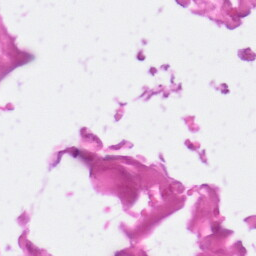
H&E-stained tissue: Skin